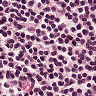
Metastatic tissue present: no